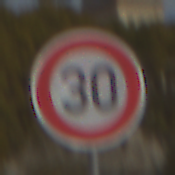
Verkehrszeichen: Geschwindigkeit30
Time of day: MorningAfternoon
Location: Outdoor (Suburban)
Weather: PartlyCloudy
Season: NotSpecified
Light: Natural